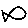
Label: fish